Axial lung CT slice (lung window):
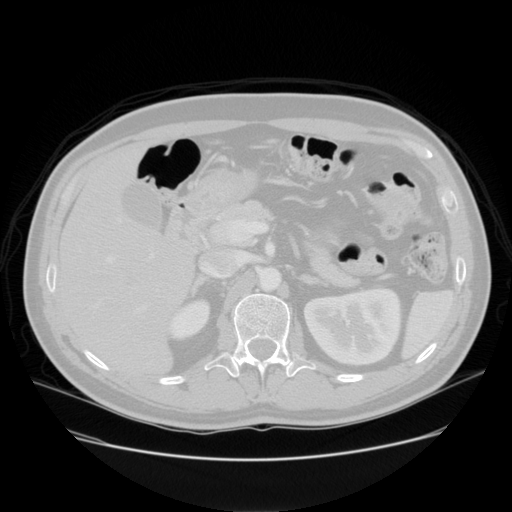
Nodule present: no